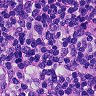
Metastatic tissue present: no